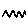
Label: zigzag